Question: I want to add carousal to this part of my code by only using . But this is what I have got ():

---
This is my 'HTML' code:
'''
<div class="container px-4">
<div class="row gx-5">
<div class="col-md-4">
<div class="p-5 bg-danger">
<h5>
Online Meeting
</h5>
<p>
</p>
</div>
</div>
<div class="col-md-4">
<div class="p-5 bg-danger">
<h5>
Best Networking
</h5>
<p>
Lorem ipsum dolor sit a
</div>
</div>
<div class="col-md-4">
<div class="p-5 bg-danger">
<h5>
Best Education
</h5>
<p>
Sed ut perspiciatis unde omnis iste natus
</p>
</div>
</div>
</div>
</div>
'''
---
I am expected to use only - not other plugins such as . Is there any way to do it? Thank you.
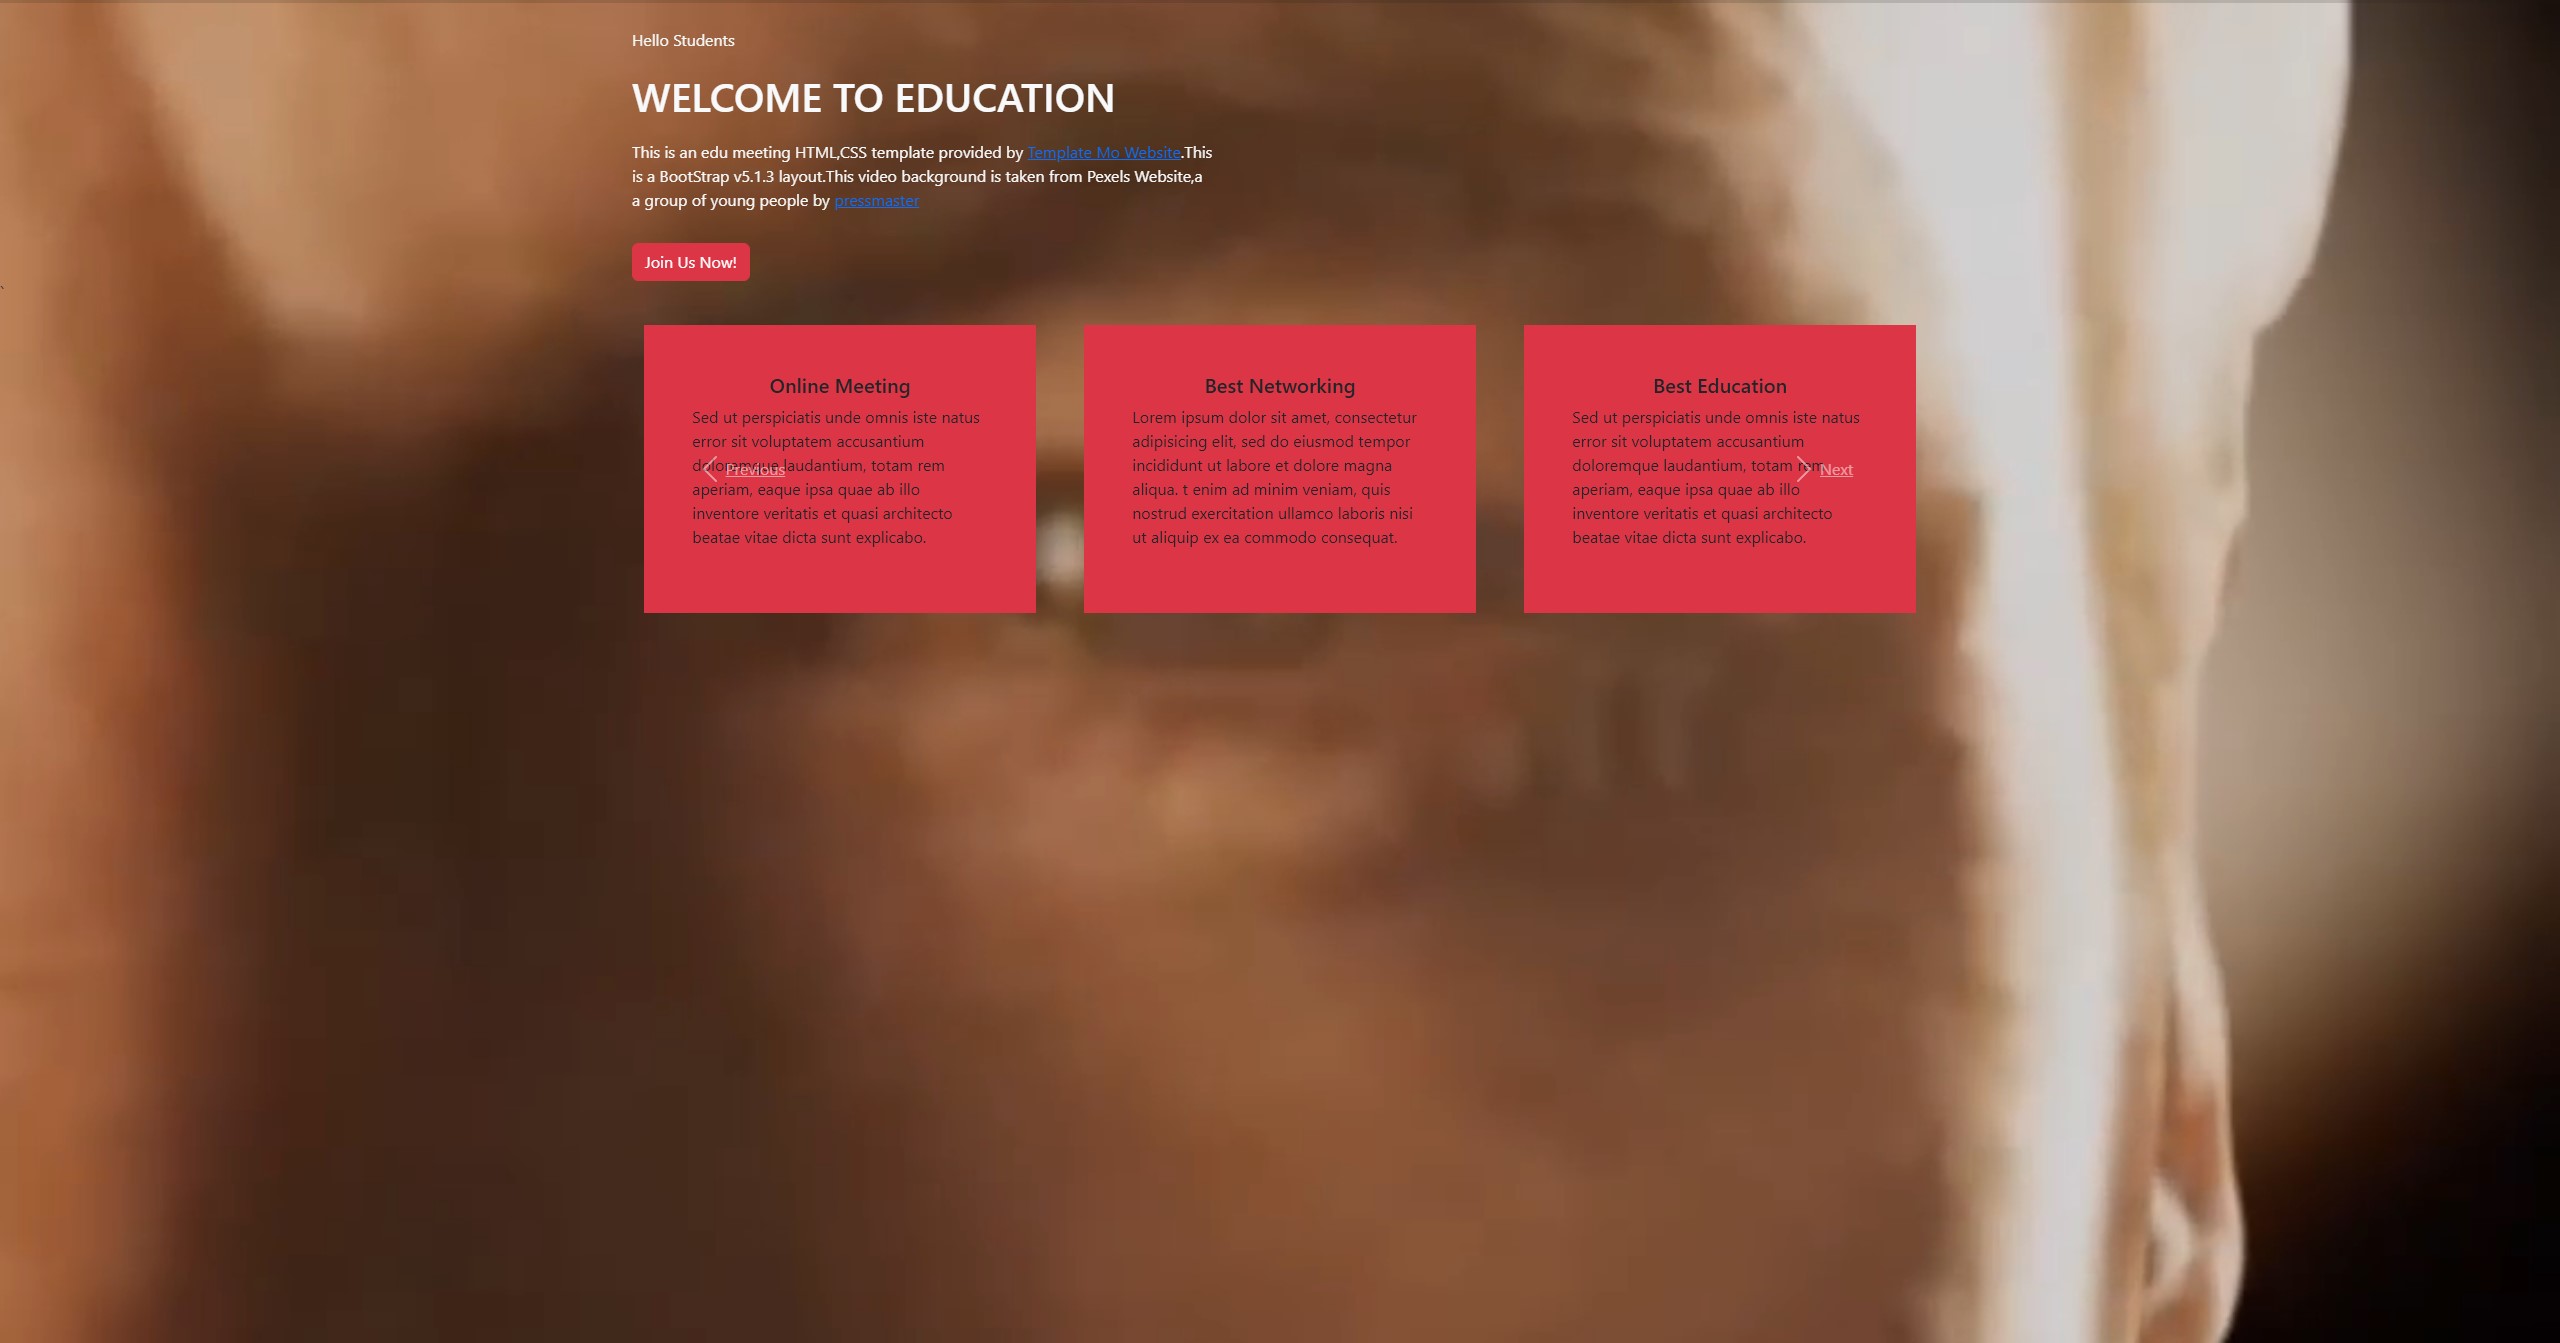
Answer: Add to each div -> 'class="carousel-item"' and main div 'class="carousel slide" data-bs-ride="carousel"' . Before asking check docs. <URL>